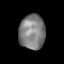
Tissue: lung
Cell type: T cells
Senescence score: 0.181
Nuclear area (px): 875
Mean DAPI intensity: 129.021